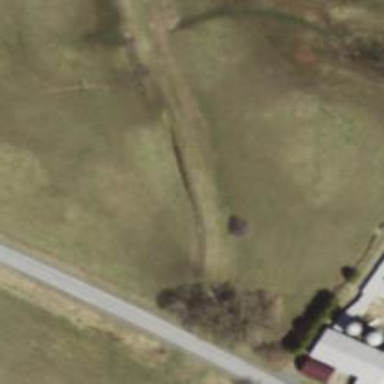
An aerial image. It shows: Abandoned road.